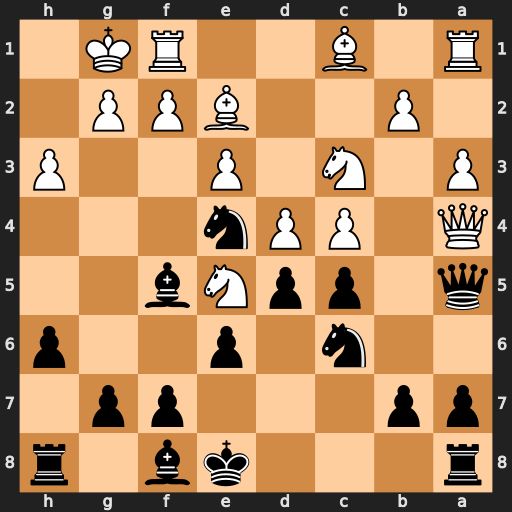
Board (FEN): r3kb1r/pp3pp1/2n1p2p/q1ppNb2/Q1PPn3/P1N1P2P/1P2BPP1/R1B2RK1
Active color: b
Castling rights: kq
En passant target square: -
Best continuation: Nxc3 Qxc6+ bxc6